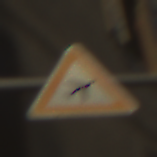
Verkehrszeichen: FlugbetriebLinks
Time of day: Midday
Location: Outdoor (Urban)
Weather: Clear
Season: NotSpecified
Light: Natural